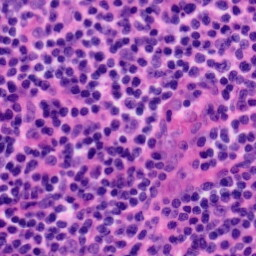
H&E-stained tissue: Tonsil